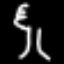
Label: palm tree